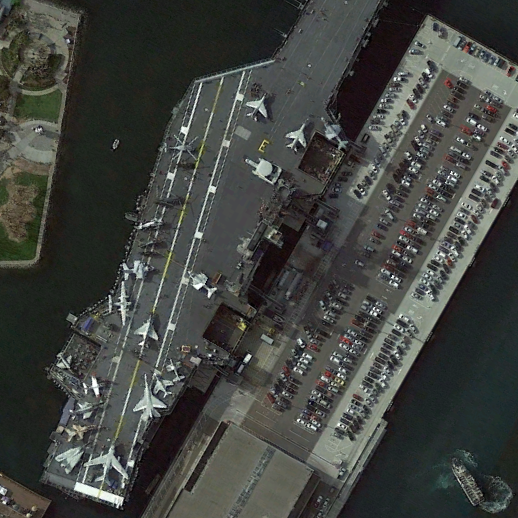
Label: Midway-class_aircraft_carrier